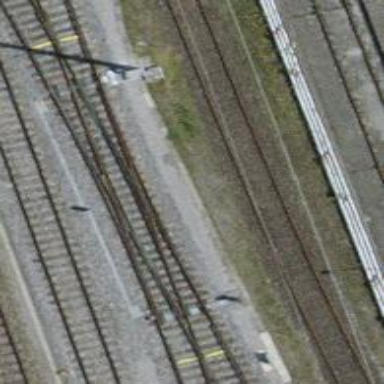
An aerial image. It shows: Railway yard in service.